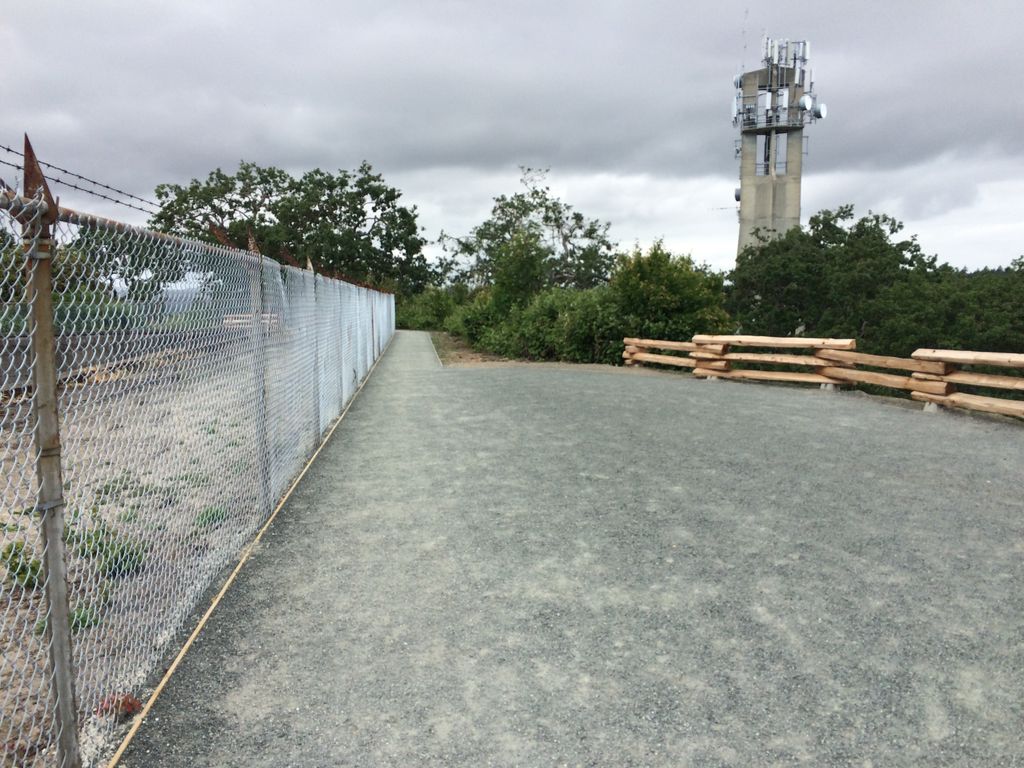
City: victoria